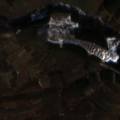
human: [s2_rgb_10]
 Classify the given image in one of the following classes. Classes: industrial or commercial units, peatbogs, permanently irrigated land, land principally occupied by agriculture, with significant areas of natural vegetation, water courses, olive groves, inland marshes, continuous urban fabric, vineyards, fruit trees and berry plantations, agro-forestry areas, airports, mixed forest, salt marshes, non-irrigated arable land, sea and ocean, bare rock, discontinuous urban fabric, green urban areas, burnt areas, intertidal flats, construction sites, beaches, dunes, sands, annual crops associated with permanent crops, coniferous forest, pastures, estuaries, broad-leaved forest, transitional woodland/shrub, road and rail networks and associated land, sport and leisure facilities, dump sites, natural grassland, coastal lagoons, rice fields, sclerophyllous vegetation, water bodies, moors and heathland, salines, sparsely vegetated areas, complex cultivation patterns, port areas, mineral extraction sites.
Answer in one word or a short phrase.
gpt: land principally occupied by agriculture, with significant areas of natural vegetation, broad-leaved forest, coniferous forest